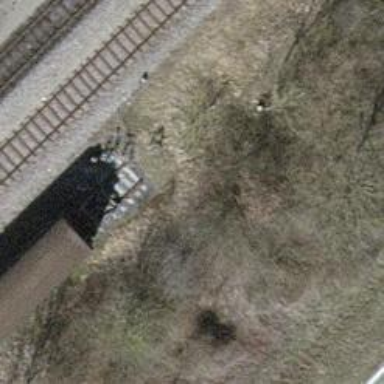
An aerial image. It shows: Railway buffer stop.